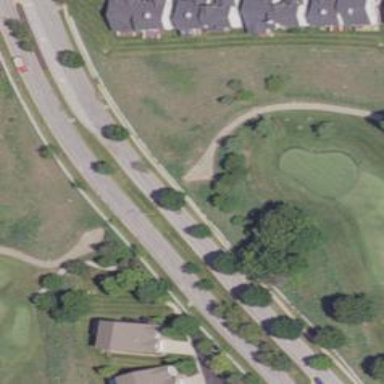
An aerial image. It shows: Service road used as golf cart path.